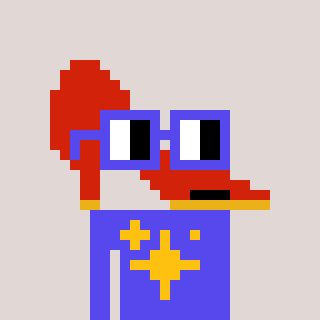
a pixel art character with square blue glasses, a highheel-shaped head and a computerblue-colored body on a warm background